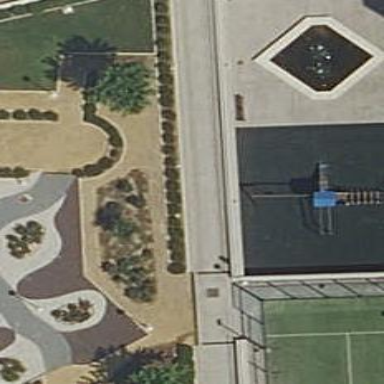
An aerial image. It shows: Playground area for leisure activities on the land.